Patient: sex M, age 26
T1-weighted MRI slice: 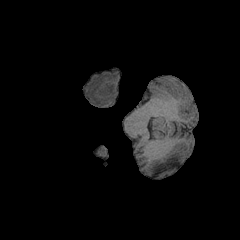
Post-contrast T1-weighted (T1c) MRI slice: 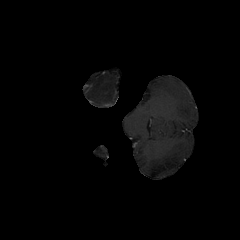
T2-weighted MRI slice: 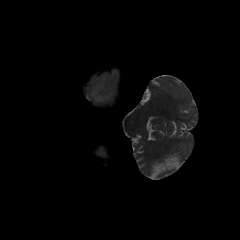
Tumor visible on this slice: yes
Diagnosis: Astrocytoma, IDH-mutant
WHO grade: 3